【题型】填空题　【知识点】解析几何　【难度】easy
椭圆$\dfrac{x^2}{a^2}+\dfrac{y^2}{b^2}=1(a>b>0)$的左、右焦点分别为$F_1$、$F_2$，过焦点$F_1$的倾斜角为$30^\circ$的直线交椭圆于$A,B$两\\
点，弦长$|AB|=8$，若三角形$ABF_2$的内切圆的面积为$\pi$，则椭圆的离心率为\underline{\qquad}.
【解答】
\noindent \textbf{【答案】} $\dfrac{1}{2}$

\vspace{0.5em}
\noindent \textbf{【知识点】} 求椭圆的离心率或离心率的取值范围

\vspace{0.5em}
\noindent \textbf{【分析】} 由题可得直线$AB$的方程，再计算$F_2$到直线$AB$的距离$d$，从而可表示出$\triangle ABF_2$面积，又利用焦点\\
三角形及$\triangle ABF_2$内切圆的性质，也可表示出$\triangle ABF_2$面积，则两面积相等即可求椭圆的离心率.

\vspace{0.5em}
\noindent \textbf{【详解】} 由题知直线$AB$的方程为$y=\dfrac{\sqrt{3}}{3}(x+c)$，即$x-\sqrt{3}y+c=0$，\\
所以$F_2$到直线$AB$的距离$d=\dfrac{|c-0+c|}{2}=c$，\\
又因为$\triangle ABF_2$的内切圆面积为$\pi$，则半径$r=1$，\\
所以由等面积可得$\dfrac{1}{2}\times|AB|\times d=\dfrac{1}{2}\times4a\times r$，\\
解得$e=\dfrac{c}{a}=\dfrac{1}{2}$.\\
故答案为：$\dfrac{1}{2}$.

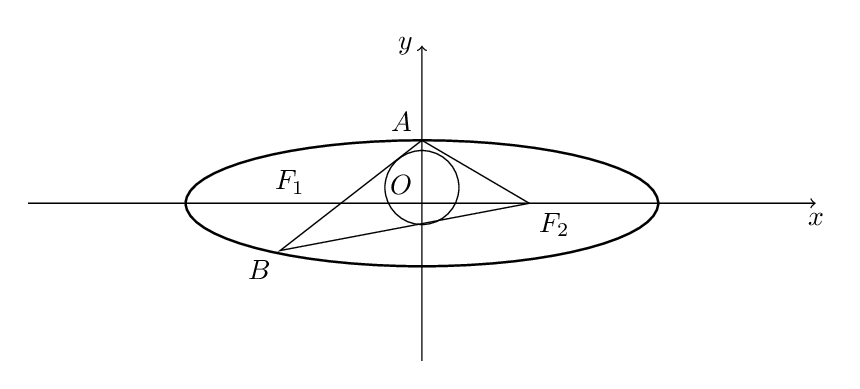